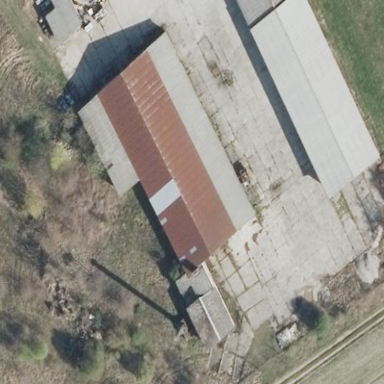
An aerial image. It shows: Farmyard area.